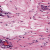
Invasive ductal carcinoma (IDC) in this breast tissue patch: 0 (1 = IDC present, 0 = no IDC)